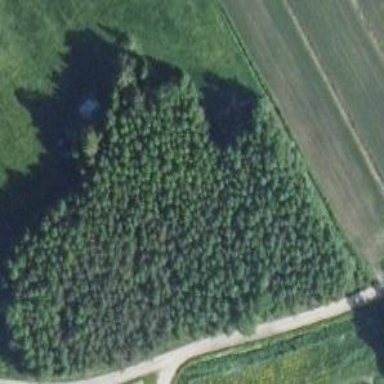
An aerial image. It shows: Forest with needle-leaved trees.